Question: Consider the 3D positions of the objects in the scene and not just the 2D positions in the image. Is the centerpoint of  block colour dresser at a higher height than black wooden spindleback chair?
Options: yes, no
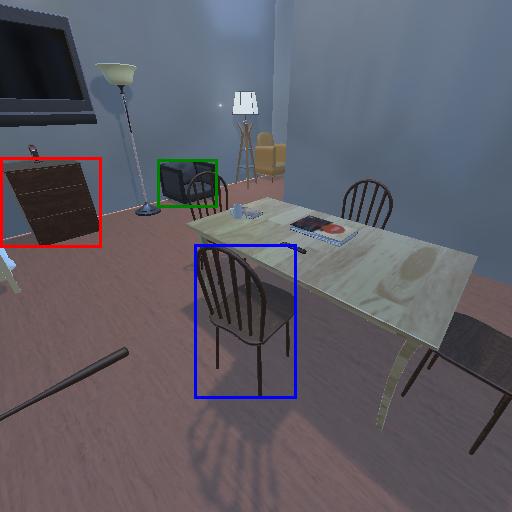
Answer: yes